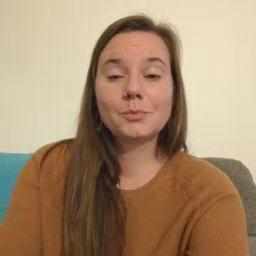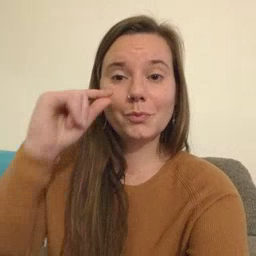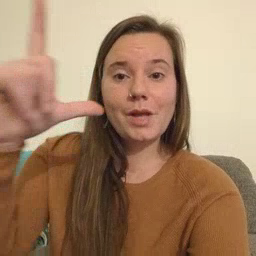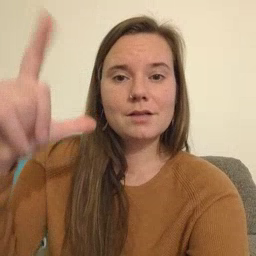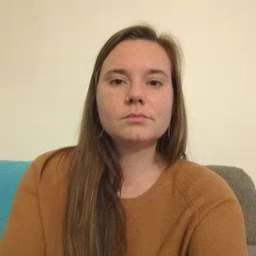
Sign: awake